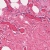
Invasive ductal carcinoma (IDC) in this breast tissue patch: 1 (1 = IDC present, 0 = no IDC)